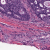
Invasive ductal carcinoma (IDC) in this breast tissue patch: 1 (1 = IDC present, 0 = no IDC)